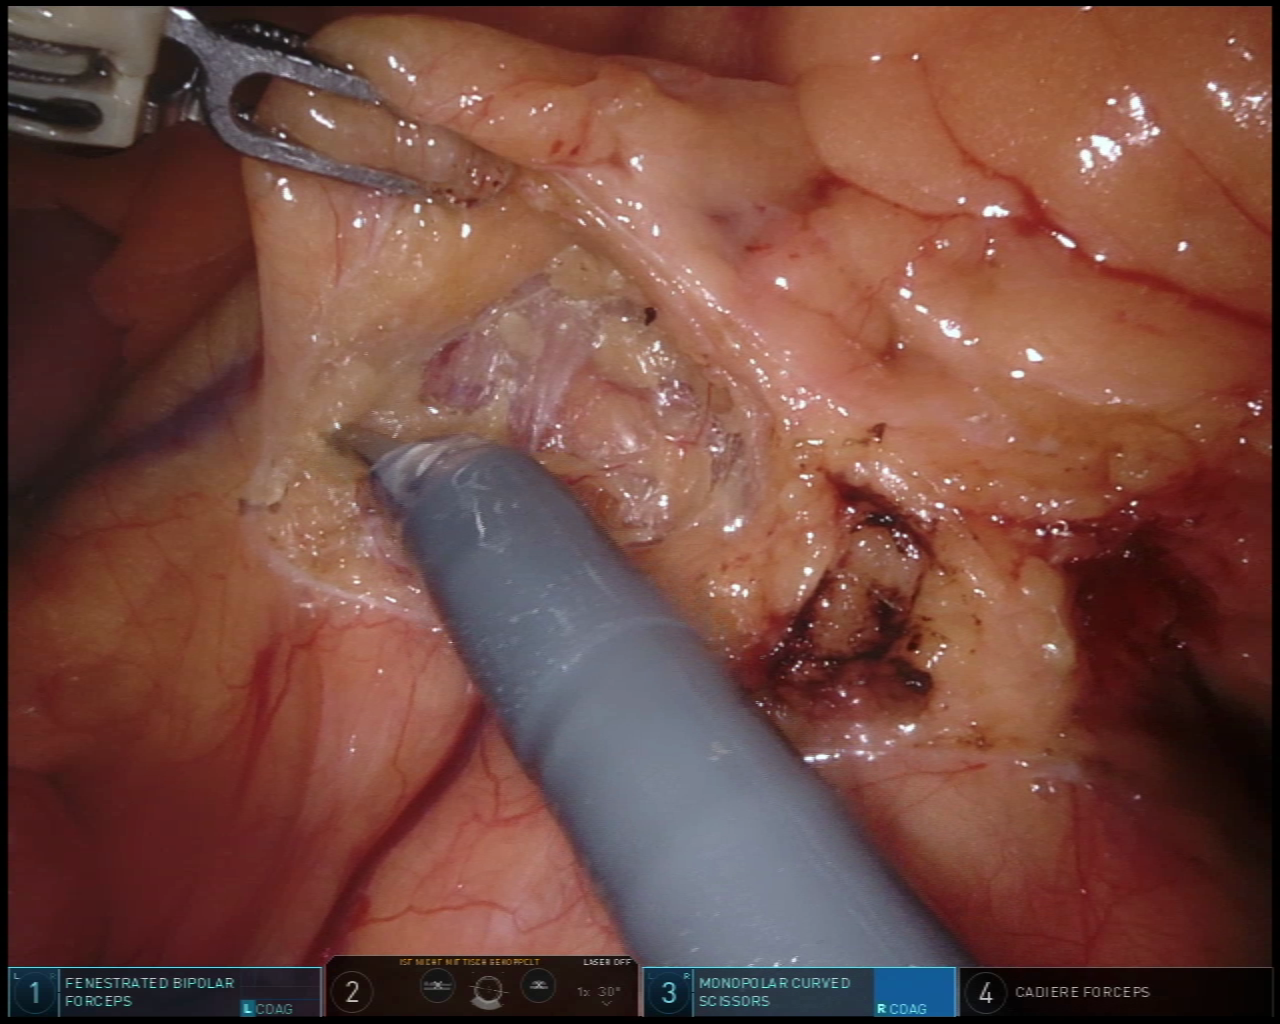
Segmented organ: intestinal_veins
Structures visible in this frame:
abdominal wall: no
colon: no
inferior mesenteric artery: no
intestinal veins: yes
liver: no
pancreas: no
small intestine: yes
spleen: no
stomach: no
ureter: no
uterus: no
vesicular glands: no